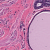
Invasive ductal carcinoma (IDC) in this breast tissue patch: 0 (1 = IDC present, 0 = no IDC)